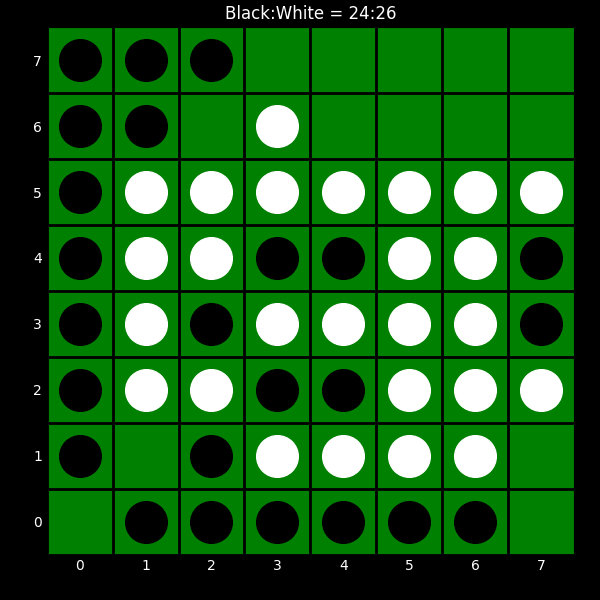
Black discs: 24
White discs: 26